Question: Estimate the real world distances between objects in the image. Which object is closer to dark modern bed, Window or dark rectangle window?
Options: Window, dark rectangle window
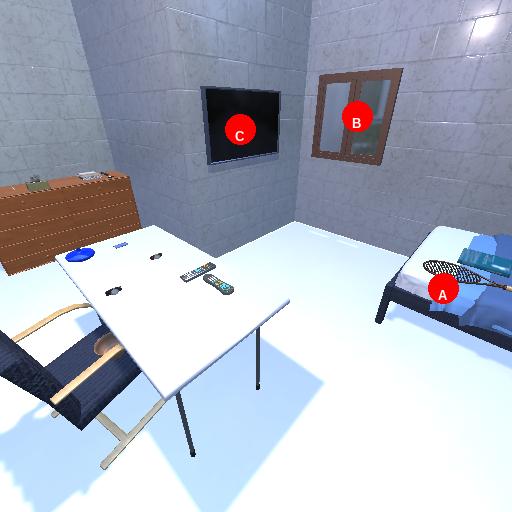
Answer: Window